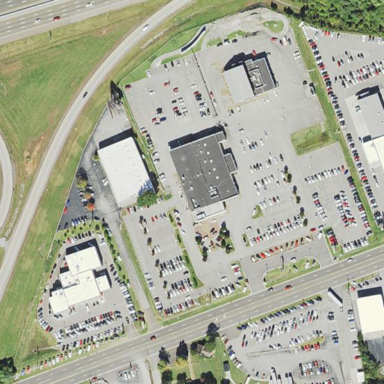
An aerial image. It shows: Commercial area.